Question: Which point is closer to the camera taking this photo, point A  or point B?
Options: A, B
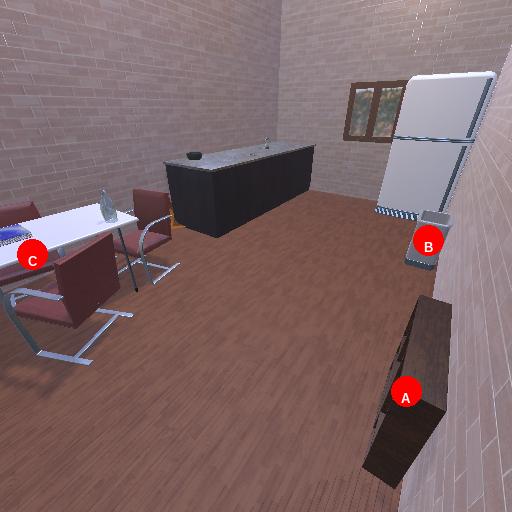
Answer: A